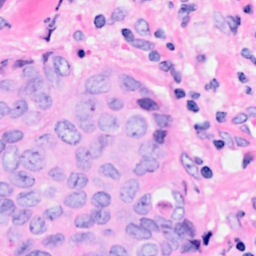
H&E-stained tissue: Breast